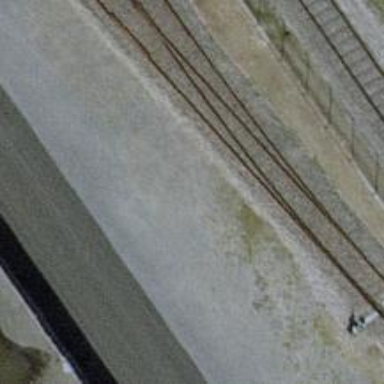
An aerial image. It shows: Railway switch.